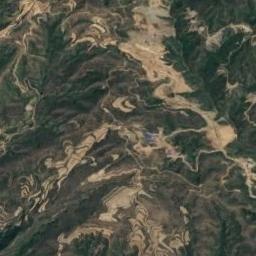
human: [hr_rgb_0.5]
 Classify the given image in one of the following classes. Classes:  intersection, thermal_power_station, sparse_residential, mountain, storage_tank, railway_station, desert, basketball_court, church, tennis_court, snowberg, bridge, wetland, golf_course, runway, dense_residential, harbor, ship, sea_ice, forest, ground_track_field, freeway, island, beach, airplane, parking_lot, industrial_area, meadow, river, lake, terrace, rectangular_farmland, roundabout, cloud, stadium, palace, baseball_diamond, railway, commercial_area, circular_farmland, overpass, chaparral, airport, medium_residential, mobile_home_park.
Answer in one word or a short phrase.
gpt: mountain